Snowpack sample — Buffalo Mountain, Silverthorne, Colorado, USA (1/25/25, 10:11 AM MST)
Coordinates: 39.6222, -106.1139
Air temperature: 22 °F
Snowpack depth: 110 cm
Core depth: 40 cm
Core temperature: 46.4 °F
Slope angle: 12°, slope face: 102°
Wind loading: high
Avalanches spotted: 0
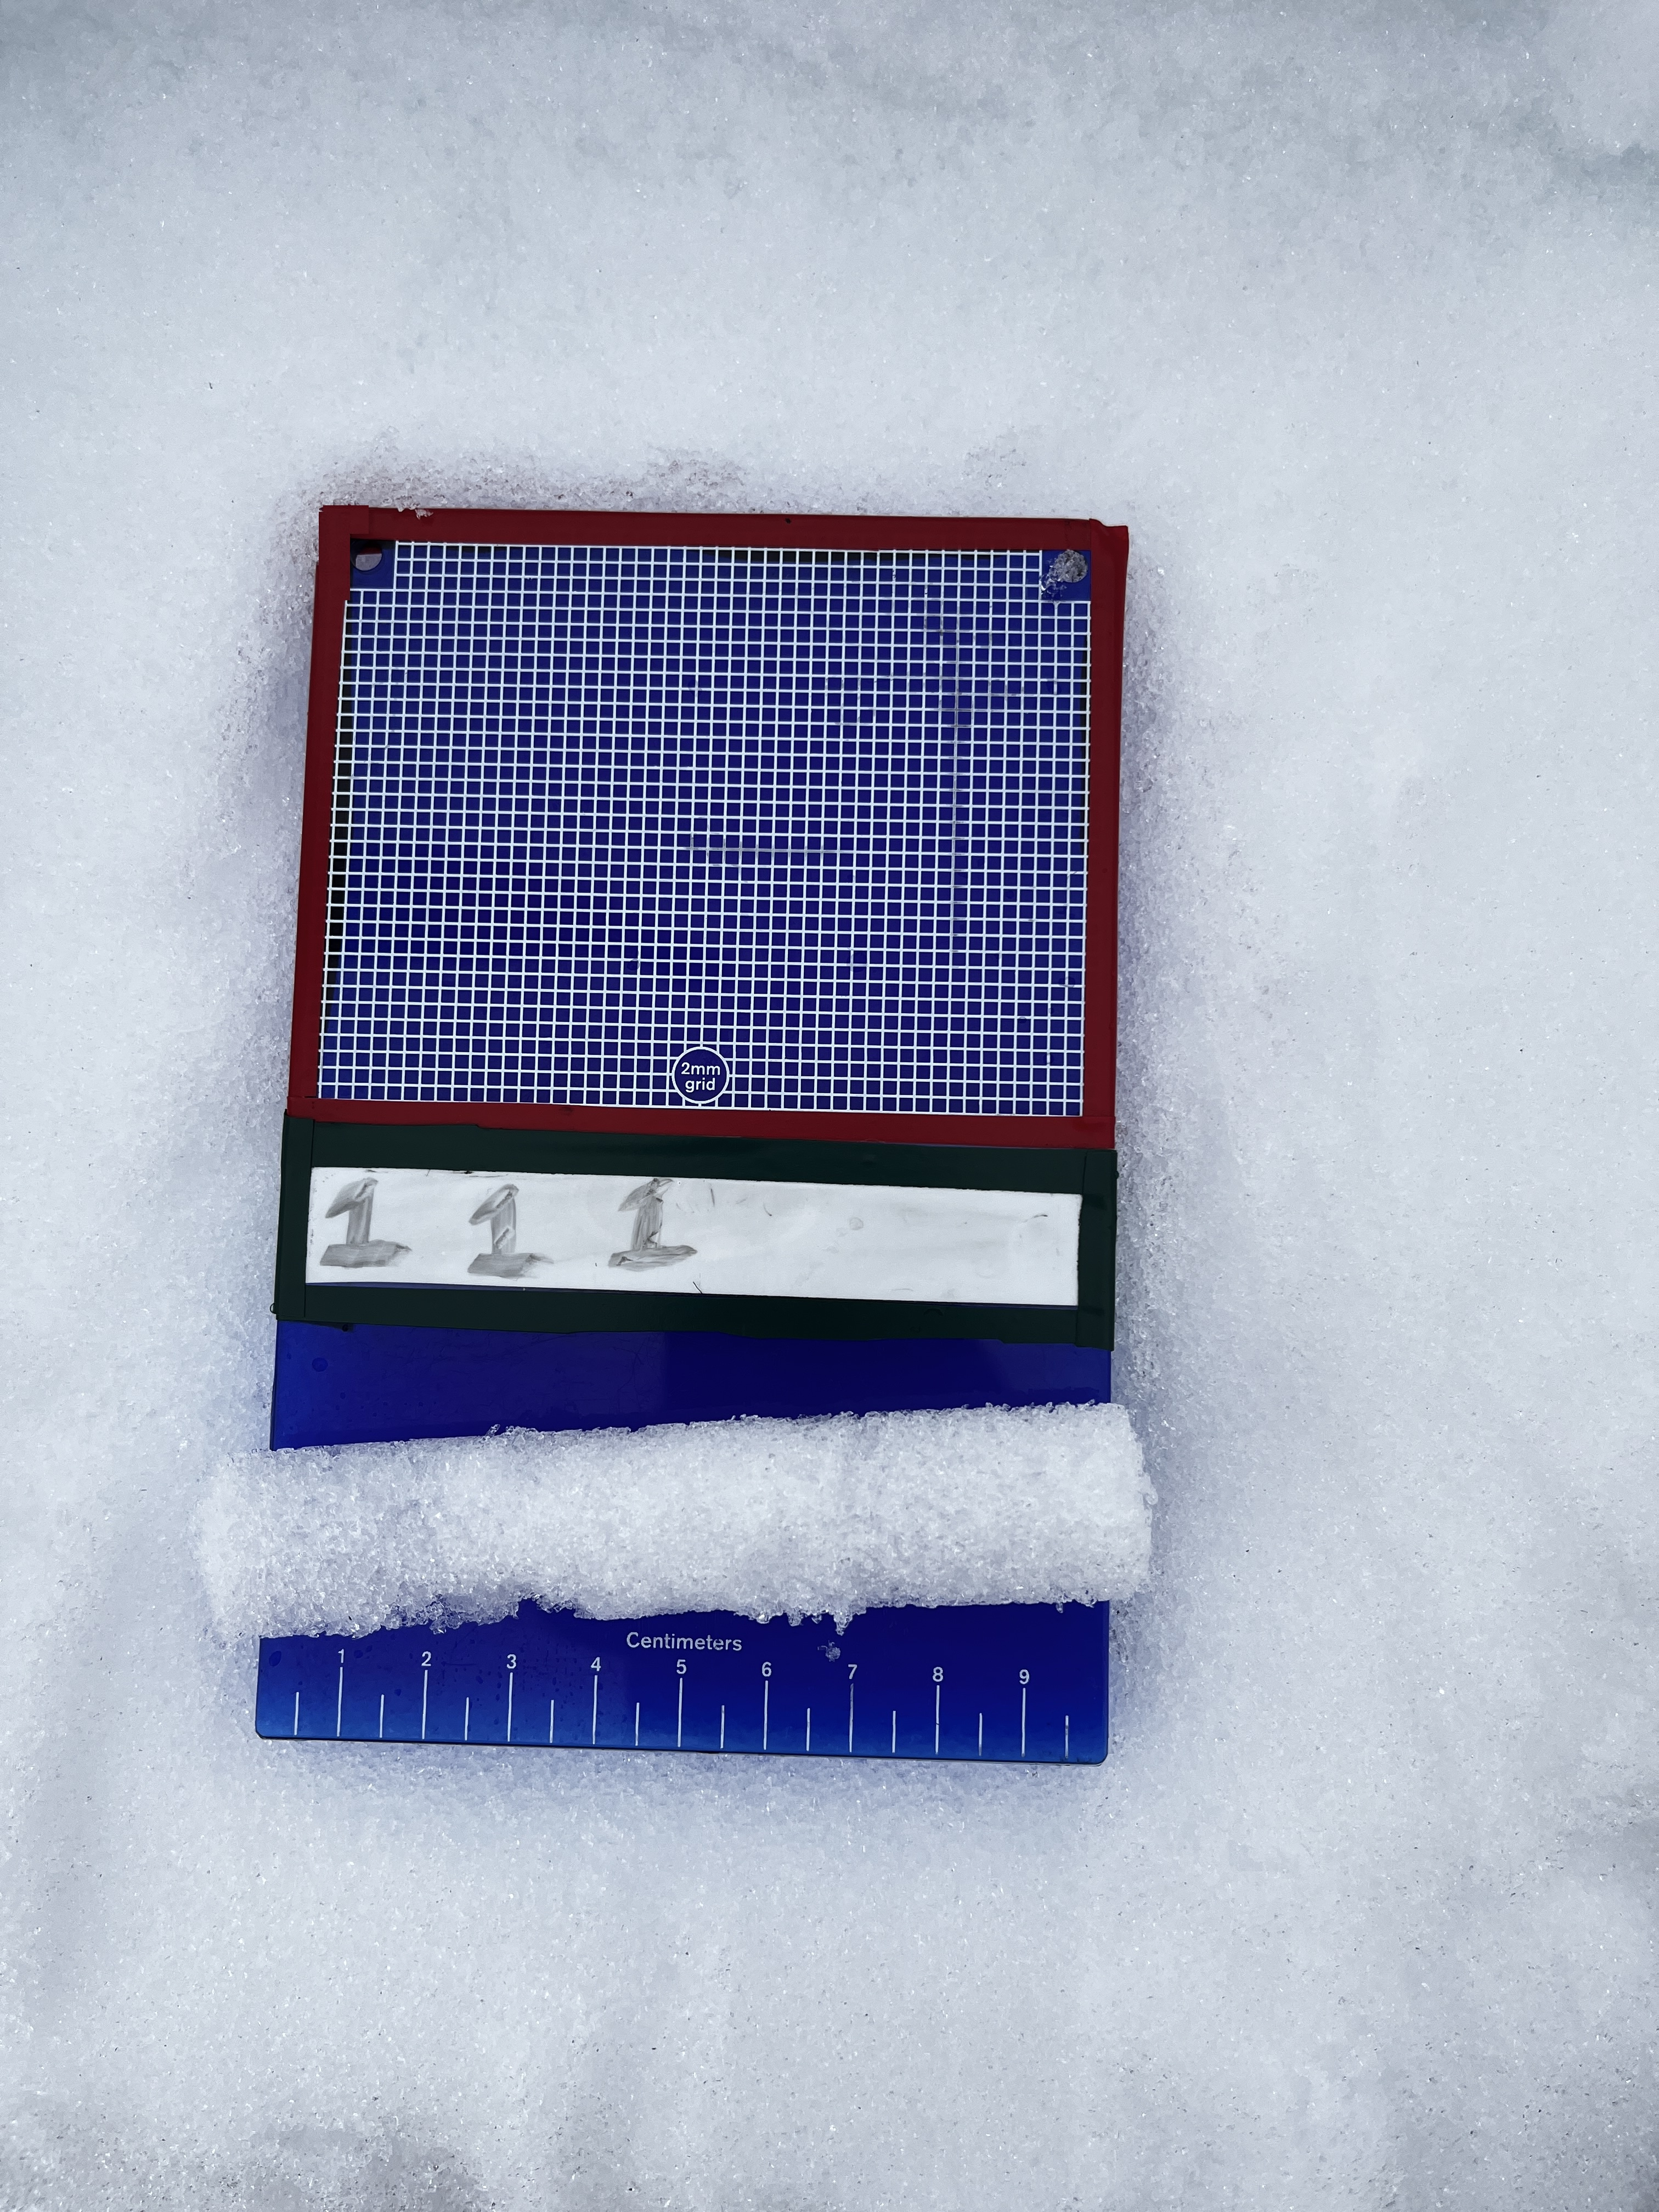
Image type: crystal_card
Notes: No avalanches nearby, collected on the outskirts of a fire break 15 meters from the treeline, on way to Buffalo and Red Mountain